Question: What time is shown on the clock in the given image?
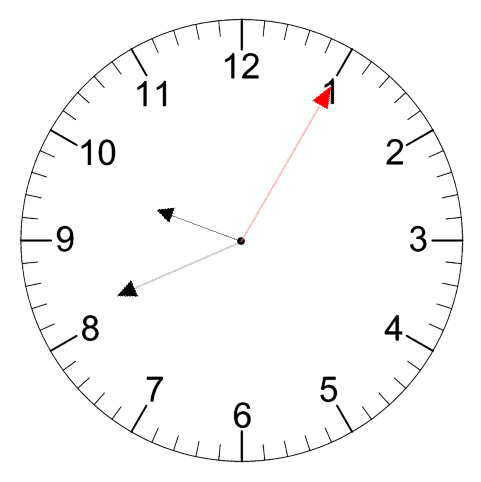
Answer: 09:41:05